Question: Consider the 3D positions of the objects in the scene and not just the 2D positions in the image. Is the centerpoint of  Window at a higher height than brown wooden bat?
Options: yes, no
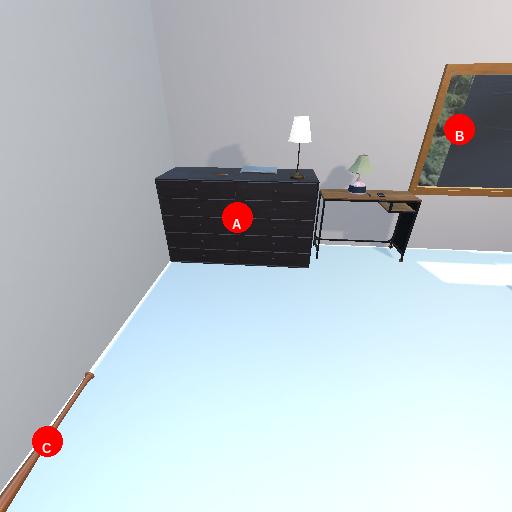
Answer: yes